Field crop: tomato
Growth stage: 2
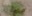
Species: solanum